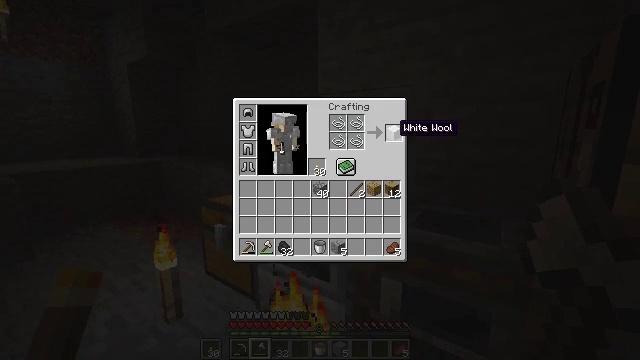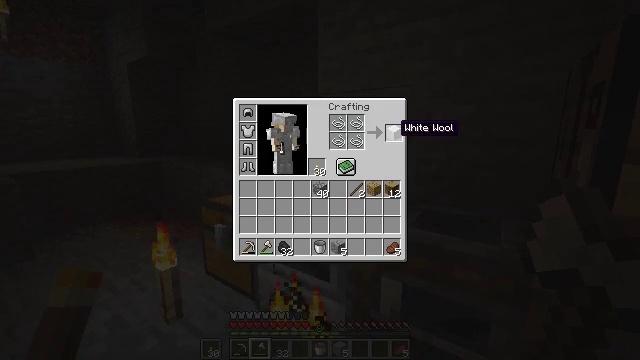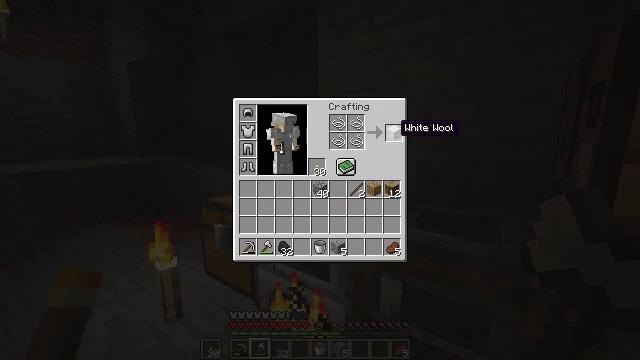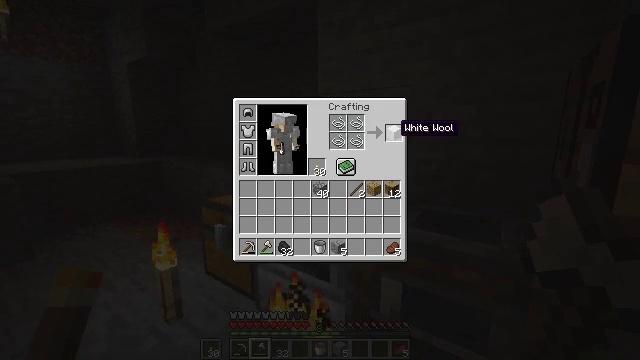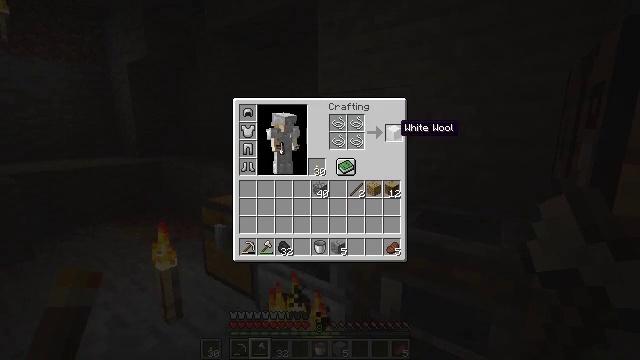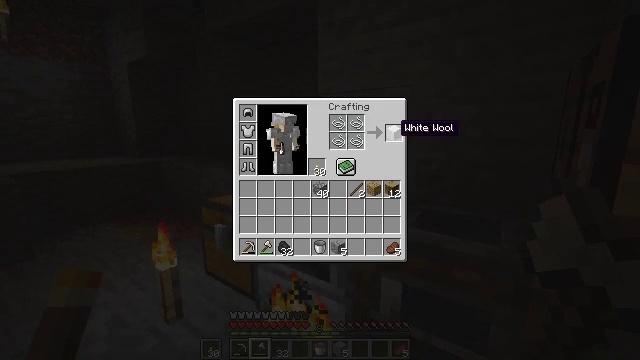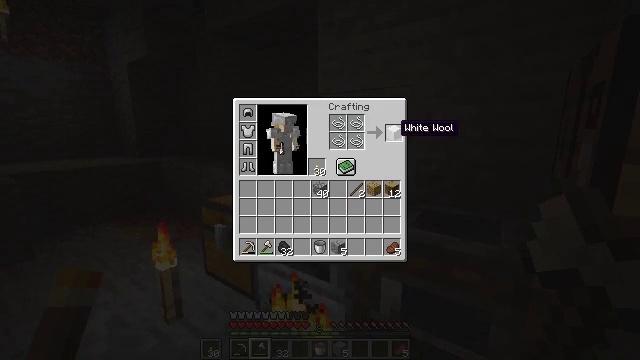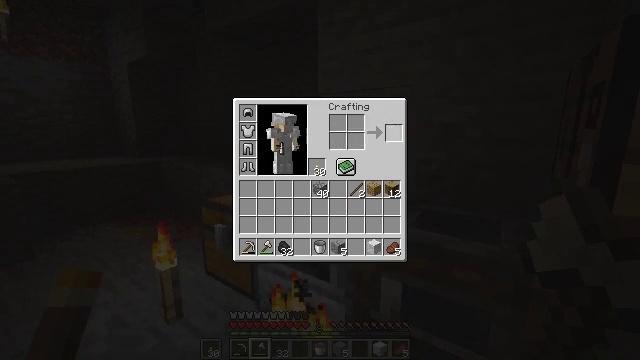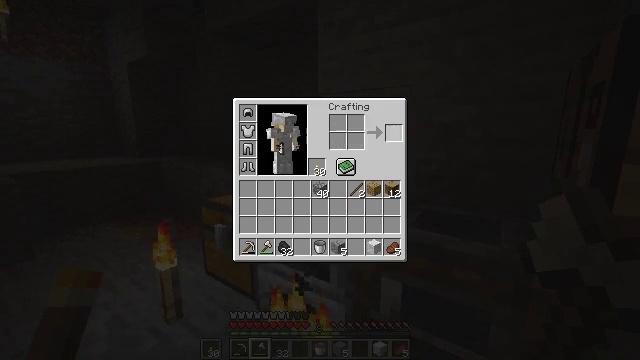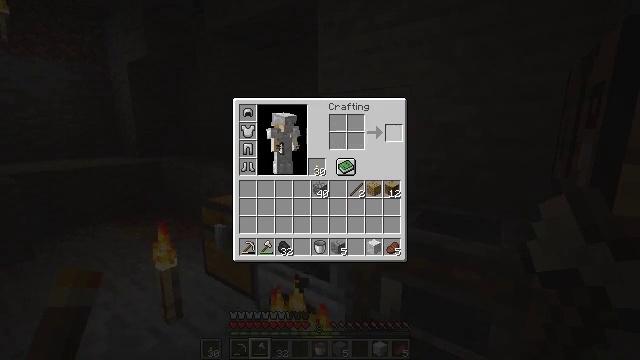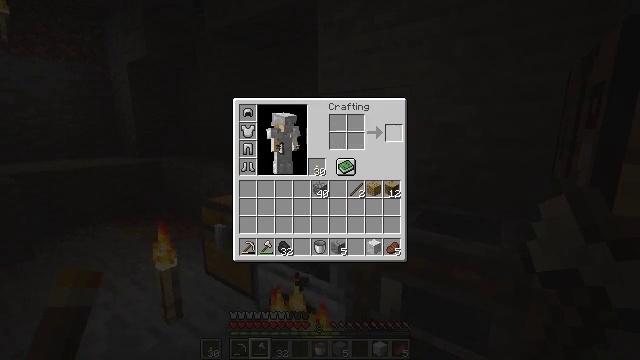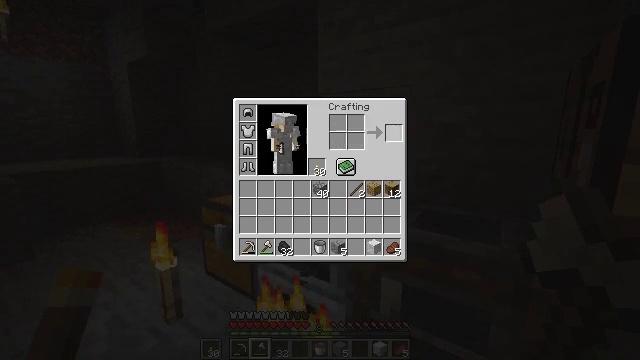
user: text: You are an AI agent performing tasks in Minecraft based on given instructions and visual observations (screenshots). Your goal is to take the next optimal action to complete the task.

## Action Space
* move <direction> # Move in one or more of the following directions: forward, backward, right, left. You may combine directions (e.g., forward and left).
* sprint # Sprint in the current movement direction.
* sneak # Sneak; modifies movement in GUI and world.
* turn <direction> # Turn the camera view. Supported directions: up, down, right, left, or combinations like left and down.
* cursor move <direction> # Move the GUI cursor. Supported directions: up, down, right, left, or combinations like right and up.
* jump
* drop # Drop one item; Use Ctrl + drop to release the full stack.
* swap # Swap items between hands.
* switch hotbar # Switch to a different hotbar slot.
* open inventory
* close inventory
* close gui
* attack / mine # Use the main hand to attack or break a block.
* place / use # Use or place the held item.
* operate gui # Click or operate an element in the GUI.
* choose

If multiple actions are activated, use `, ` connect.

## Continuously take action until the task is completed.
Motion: motion action
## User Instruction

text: Combine string in the crafting table to get white wool.
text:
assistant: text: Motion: sneak
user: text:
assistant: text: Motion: sneak
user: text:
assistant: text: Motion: sneak
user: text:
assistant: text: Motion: sneak
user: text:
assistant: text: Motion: sneak
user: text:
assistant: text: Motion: sneak
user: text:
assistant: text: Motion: sneak, operate gui
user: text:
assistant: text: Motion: sneak, operate gui
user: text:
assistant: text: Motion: sneak, operate gui
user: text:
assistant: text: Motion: sneak
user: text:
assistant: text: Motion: no_op
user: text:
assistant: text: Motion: no_op